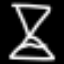
Label: hourglass